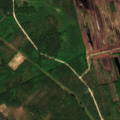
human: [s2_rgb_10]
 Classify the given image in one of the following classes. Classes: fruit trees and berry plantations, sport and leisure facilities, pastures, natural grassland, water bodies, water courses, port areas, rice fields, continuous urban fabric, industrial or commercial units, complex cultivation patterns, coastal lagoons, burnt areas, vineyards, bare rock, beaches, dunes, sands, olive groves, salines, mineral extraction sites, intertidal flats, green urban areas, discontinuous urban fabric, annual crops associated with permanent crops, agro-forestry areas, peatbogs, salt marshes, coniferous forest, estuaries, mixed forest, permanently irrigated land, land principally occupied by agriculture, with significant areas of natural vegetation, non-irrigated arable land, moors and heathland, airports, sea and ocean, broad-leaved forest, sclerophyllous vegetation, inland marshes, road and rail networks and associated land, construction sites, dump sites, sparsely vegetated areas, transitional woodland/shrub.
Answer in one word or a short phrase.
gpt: coniferous forest, mixed forest, transitional woodland/shrub, peatbogs